Interaction volume radius: 5 \u00c5
Interaction volume height: 15 \u00c5
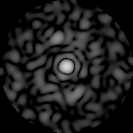
Disorder parameter: 0.8147